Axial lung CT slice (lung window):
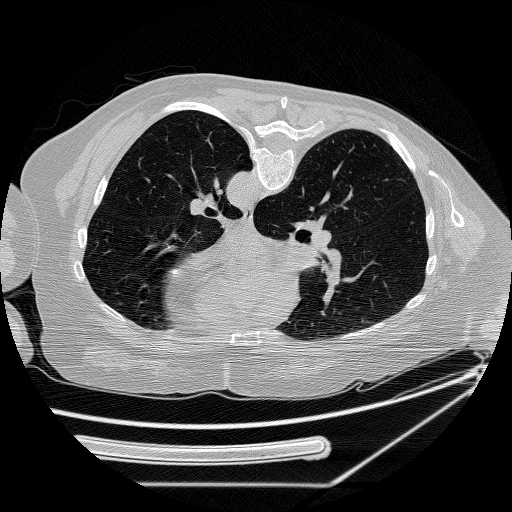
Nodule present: no